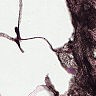
Metastatic tissue present: no